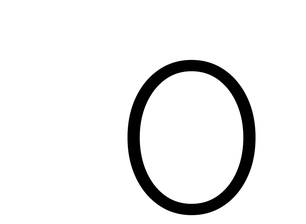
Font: Inter_ExtraLight